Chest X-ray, AP view. Patient: 9 years old, sex F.
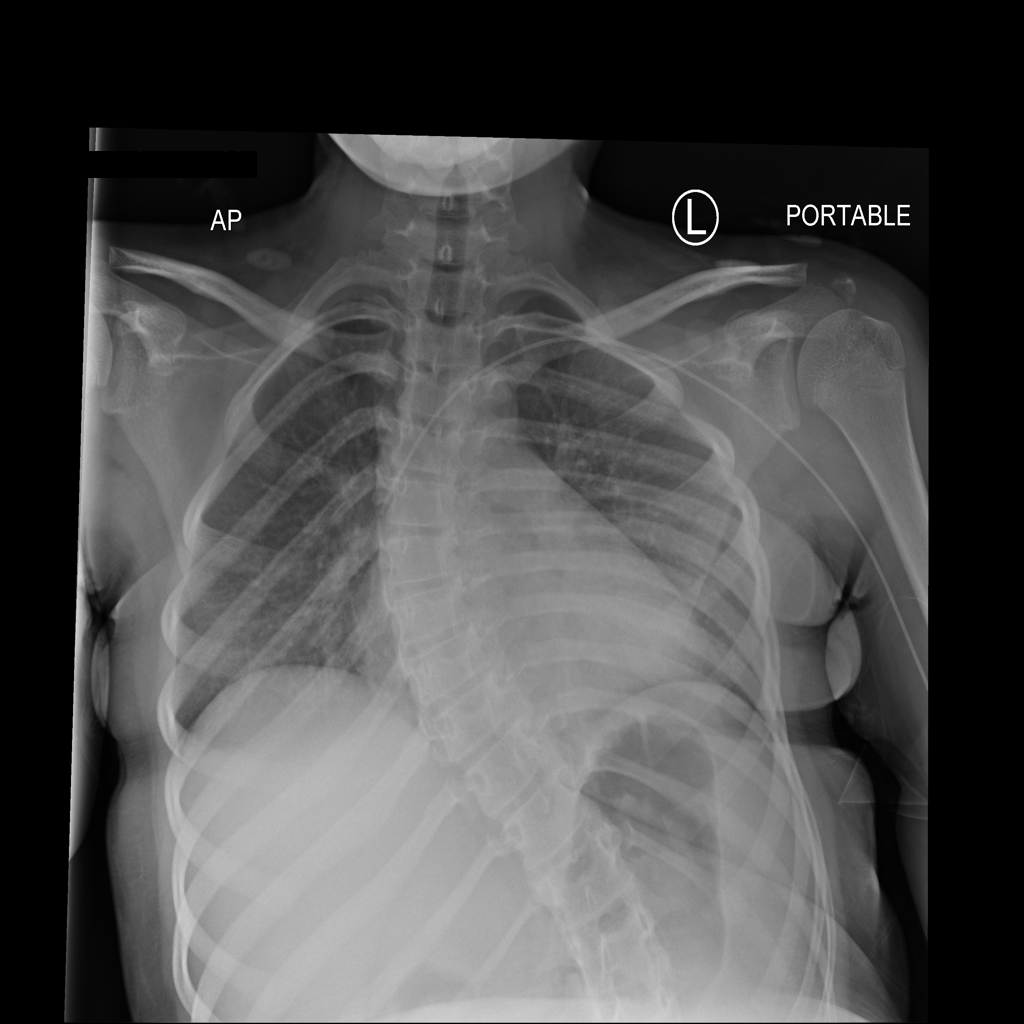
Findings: No Finding